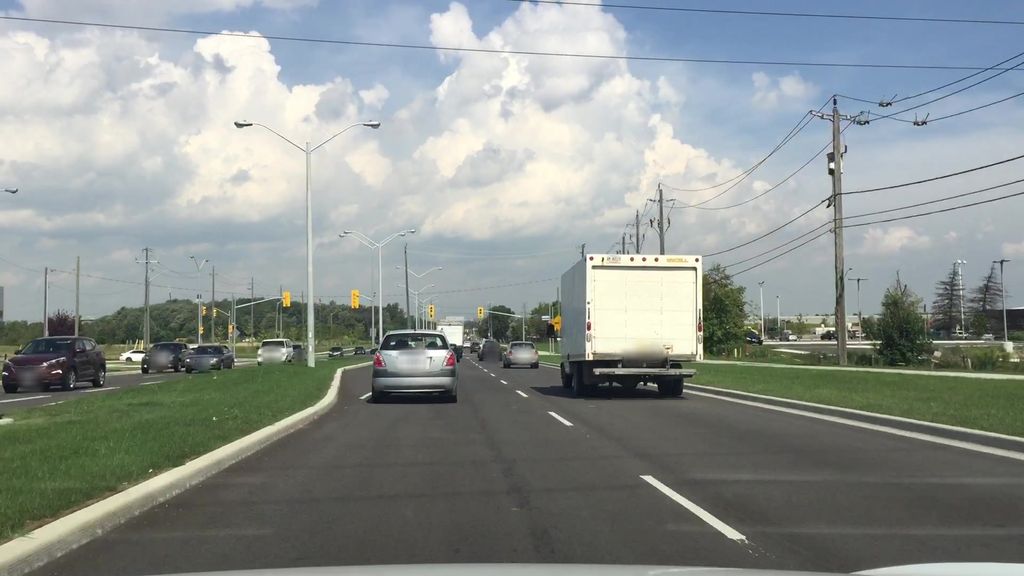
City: toronto